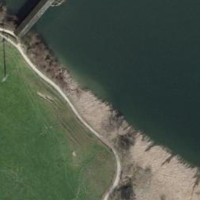
EUNIS habitat code: 15
Species observed at this site:
Vicia sepium
Geum rivale
Castor fiber
Erithacus rubecula
Aythya ferina
Anthus spinoletta
Colletes hederae
Buteo buteo
Lamium galeobdolon